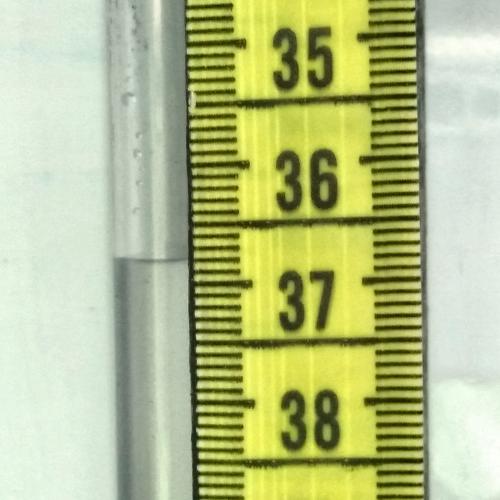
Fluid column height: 36.8 cm